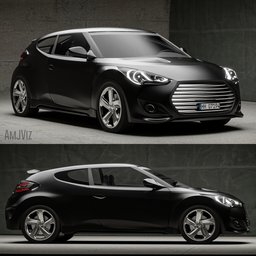
Label: mechanical